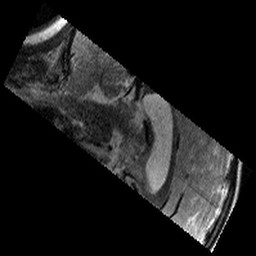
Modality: T2w
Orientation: sagittal
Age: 9
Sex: male
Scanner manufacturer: siemens
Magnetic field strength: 3 T
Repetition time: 9.23 s
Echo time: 0.067 s